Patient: sex M, age 72
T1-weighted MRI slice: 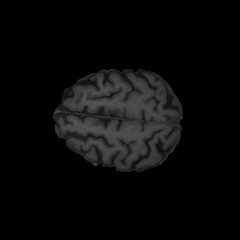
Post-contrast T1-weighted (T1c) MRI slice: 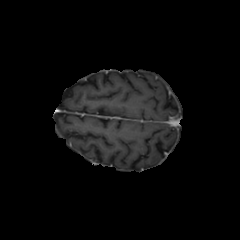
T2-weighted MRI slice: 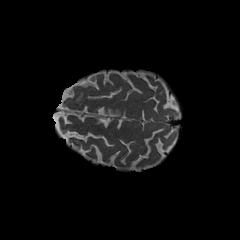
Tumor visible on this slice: no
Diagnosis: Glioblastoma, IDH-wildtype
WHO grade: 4